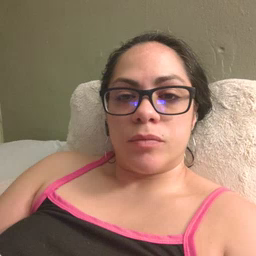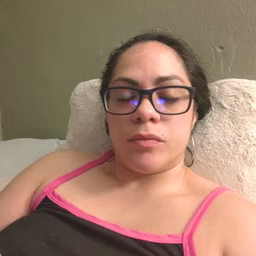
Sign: because